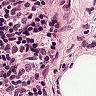
Metastatic tissue present: no